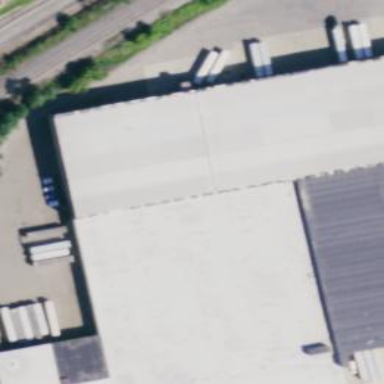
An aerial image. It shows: Warehouse building.